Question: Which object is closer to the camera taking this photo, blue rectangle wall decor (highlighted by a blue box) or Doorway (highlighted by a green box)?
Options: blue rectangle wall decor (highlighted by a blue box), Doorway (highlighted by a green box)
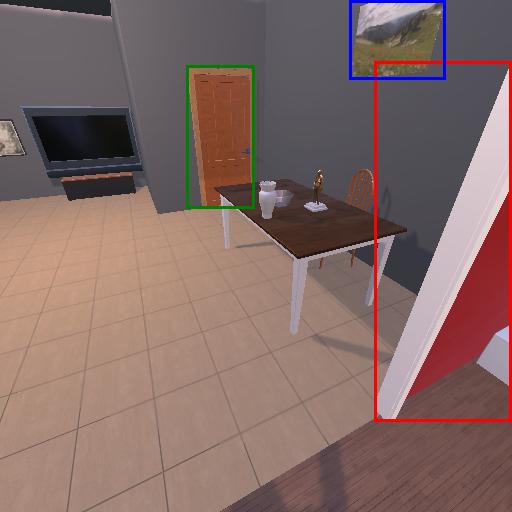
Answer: blue rectangle wall decor (highlighted by a blue box)